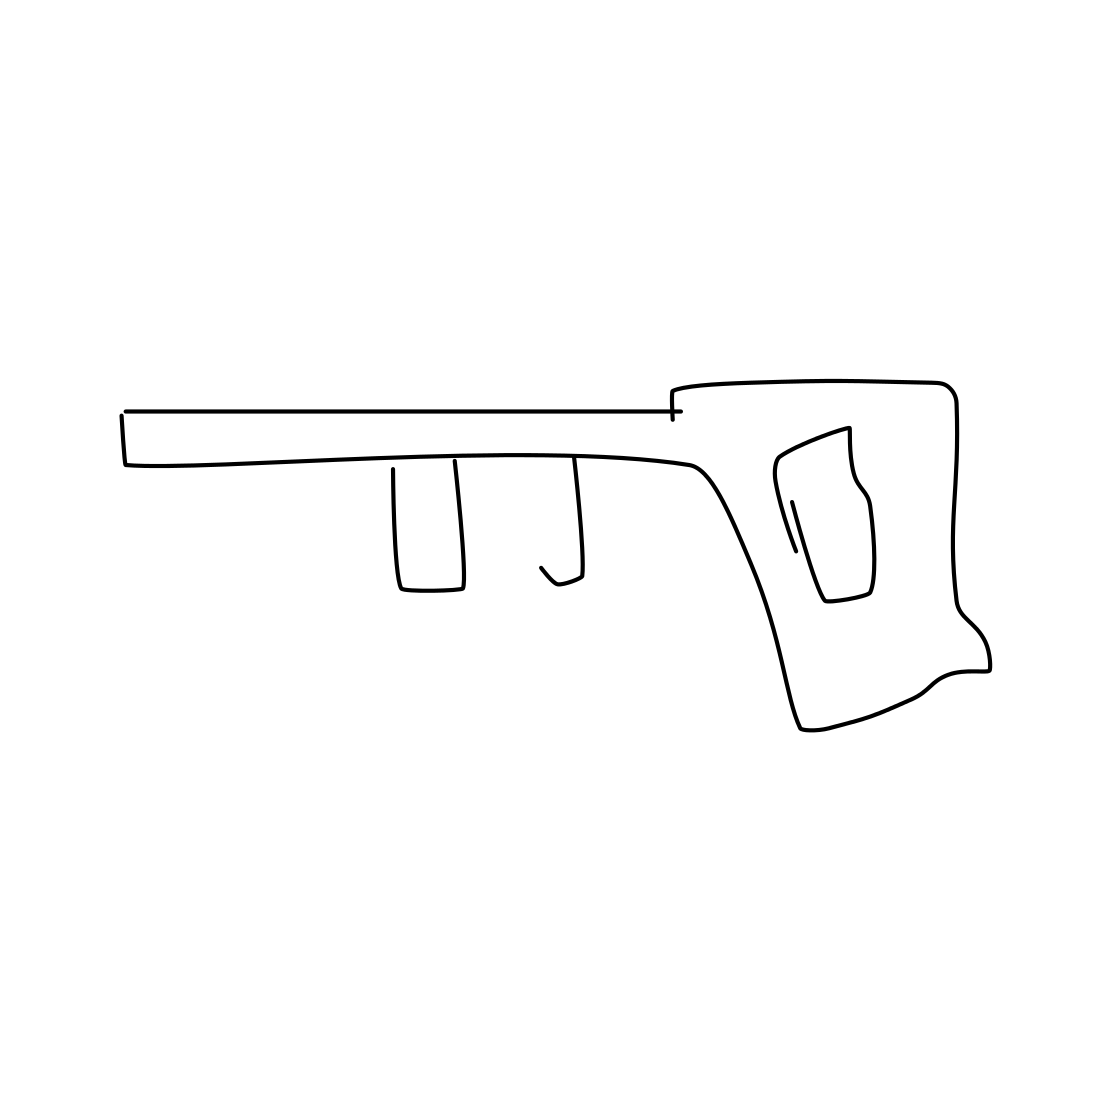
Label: revolver